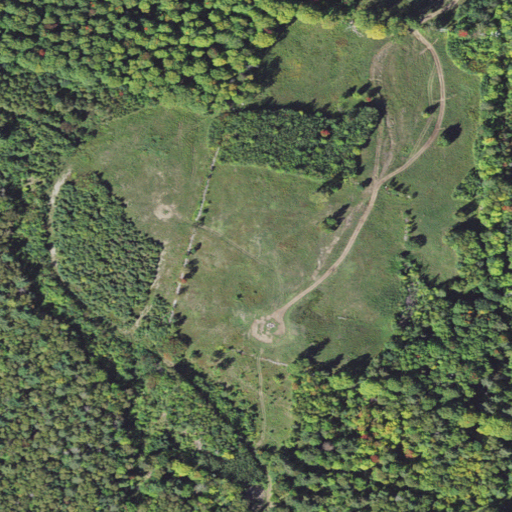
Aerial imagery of mountain in Vermont named Tucker Mountain containing deciduous forest, grassland, mixed forest, and evergreen forest